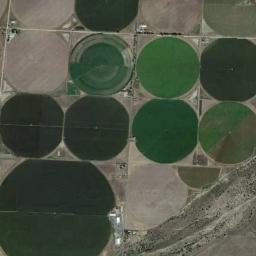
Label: circular_farmland